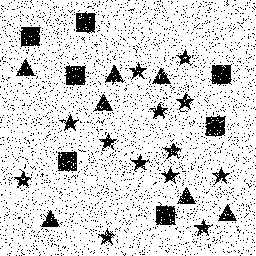
Squares: 7
Triangles: 7
Stars: 13
Total shapes: 27